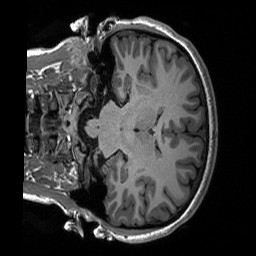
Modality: T1w
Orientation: coronal
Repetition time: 8 s
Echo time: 0.066 s